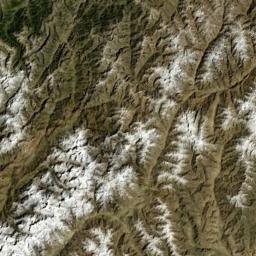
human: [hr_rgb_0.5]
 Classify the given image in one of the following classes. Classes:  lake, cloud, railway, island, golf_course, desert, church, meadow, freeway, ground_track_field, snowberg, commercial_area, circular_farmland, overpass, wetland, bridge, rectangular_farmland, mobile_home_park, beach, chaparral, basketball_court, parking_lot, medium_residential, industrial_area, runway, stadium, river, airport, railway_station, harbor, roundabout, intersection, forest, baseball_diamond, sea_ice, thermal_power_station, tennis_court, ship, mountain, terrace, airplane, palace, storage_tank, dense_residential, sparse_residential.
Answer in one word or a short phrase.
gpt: snowberg